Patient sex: M
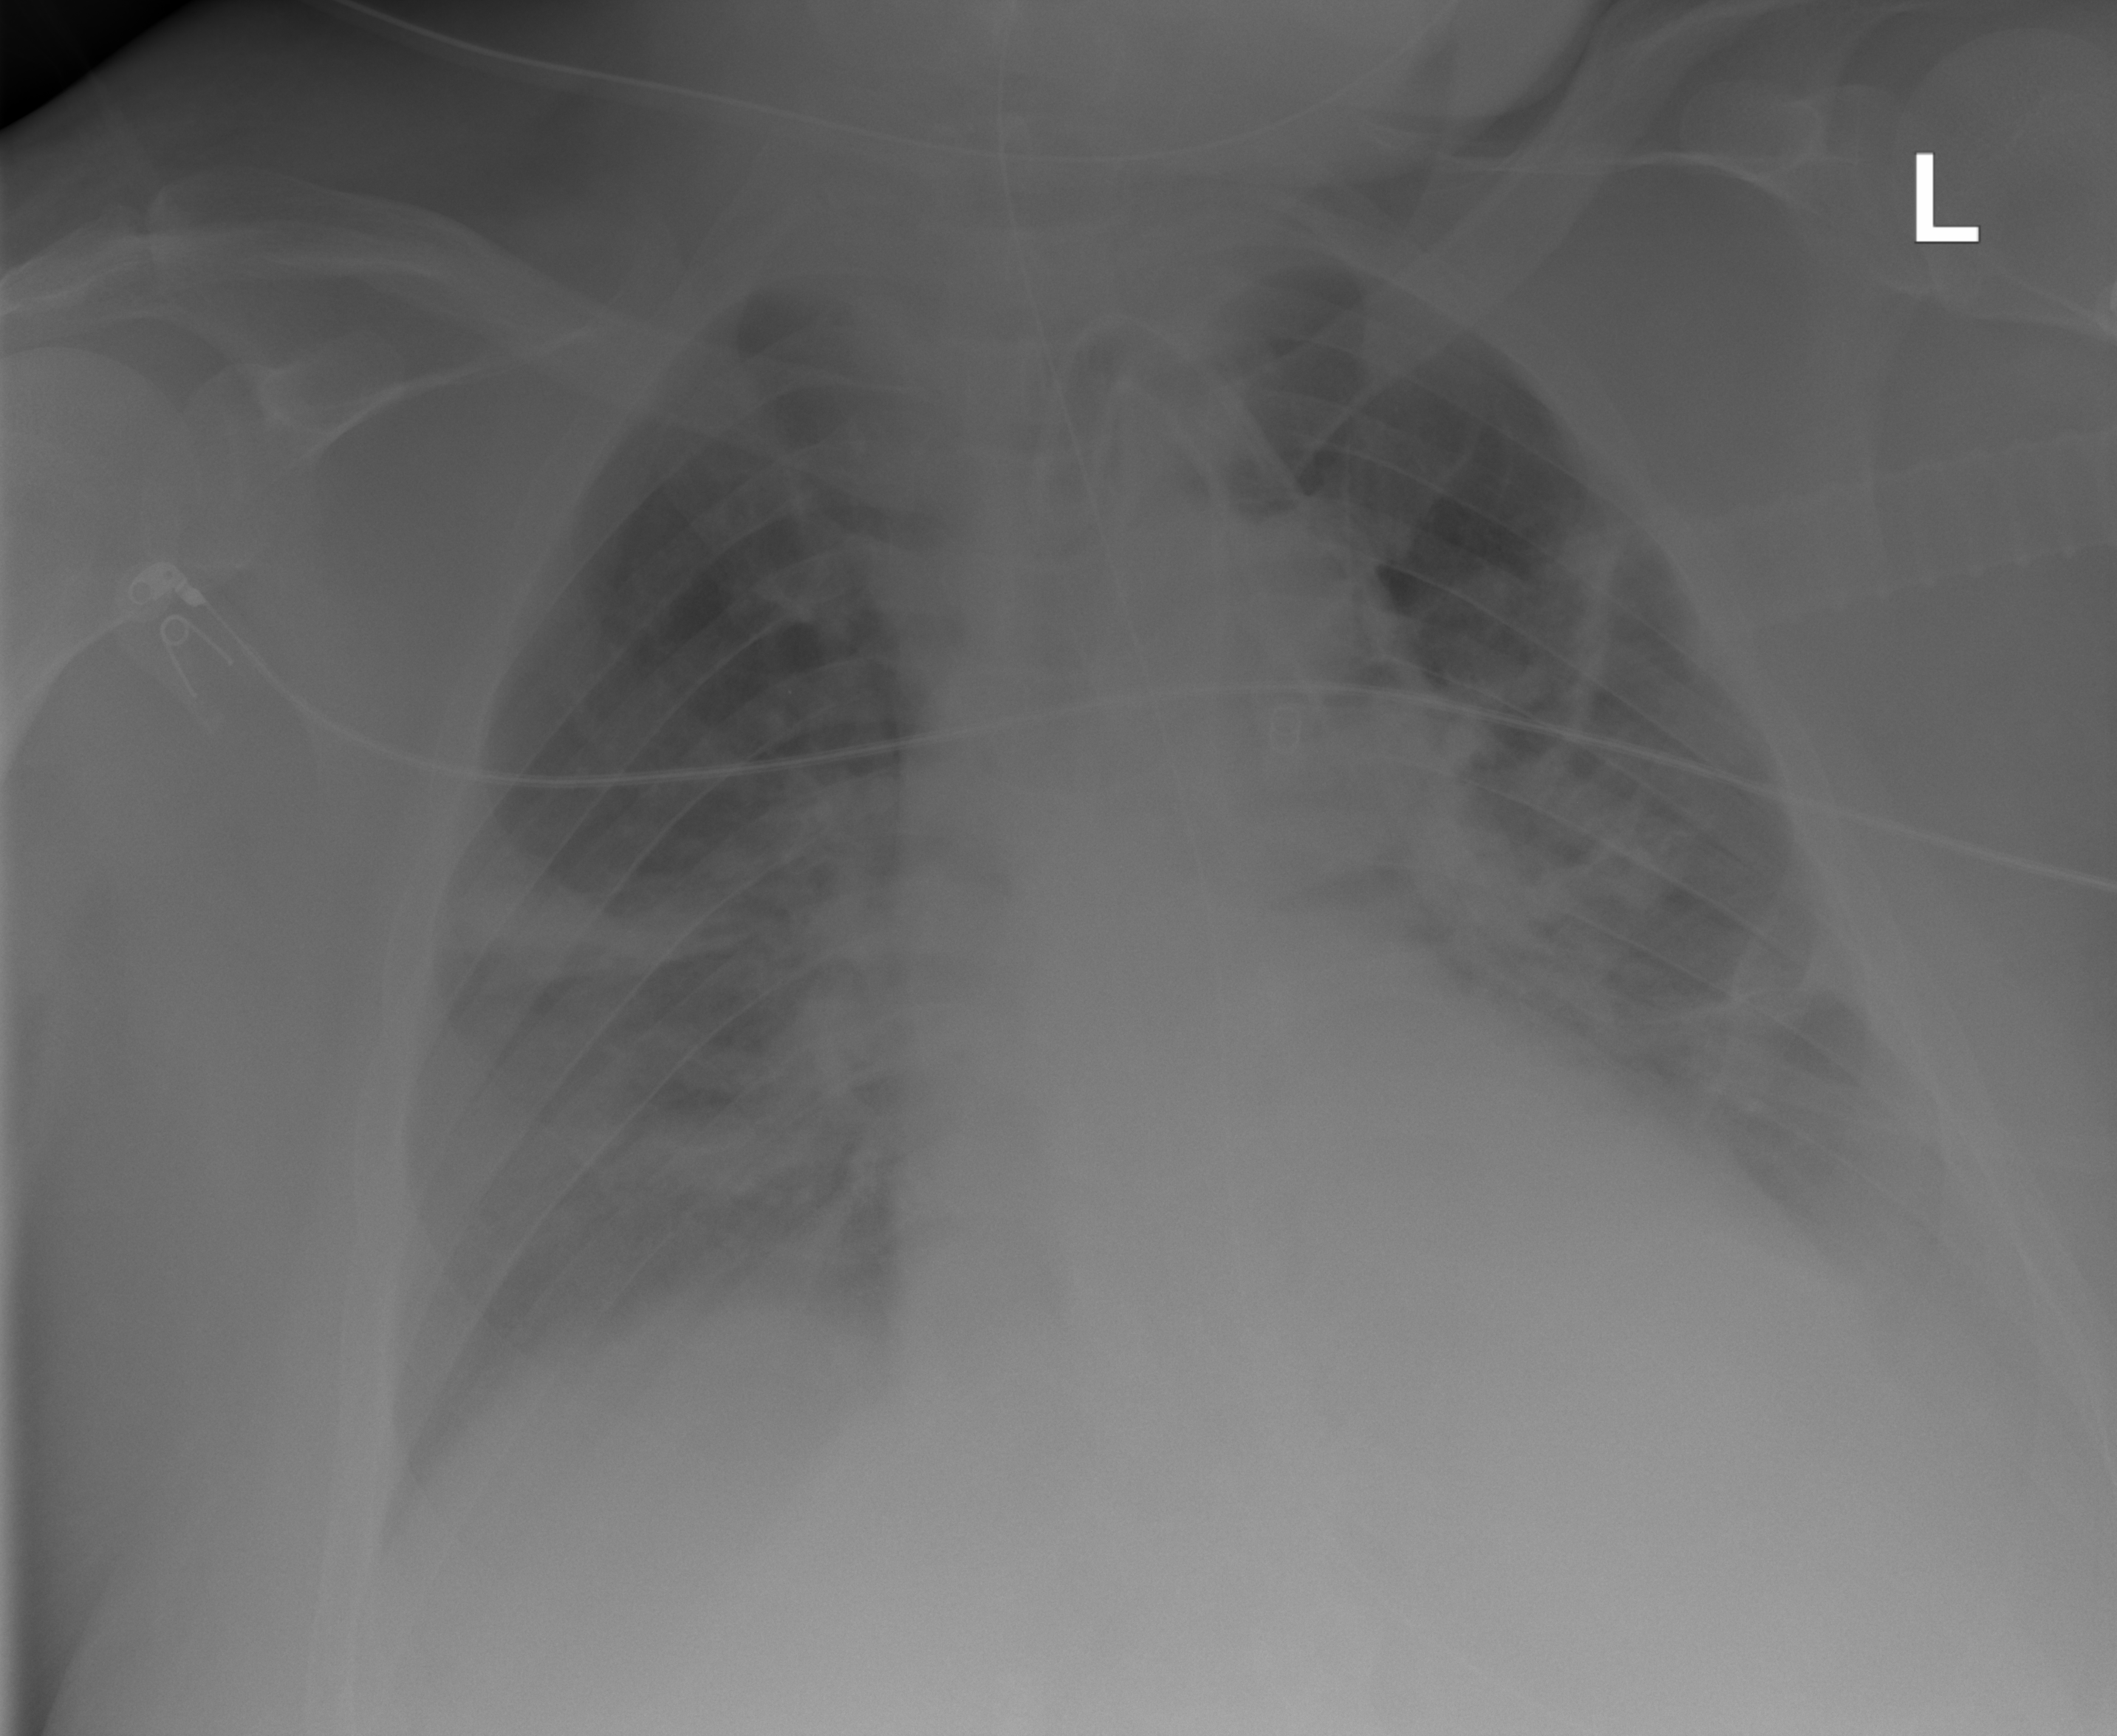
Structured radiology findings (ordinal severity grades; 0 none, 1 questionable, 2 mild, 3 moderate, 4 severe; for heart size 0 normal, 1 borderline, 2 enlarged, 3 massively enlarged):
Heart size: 0
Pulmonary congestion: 0
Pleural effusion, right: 2
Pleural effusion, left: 2
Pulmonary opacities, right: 2
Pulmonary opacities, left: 2
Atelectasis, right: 3
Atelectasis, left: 3